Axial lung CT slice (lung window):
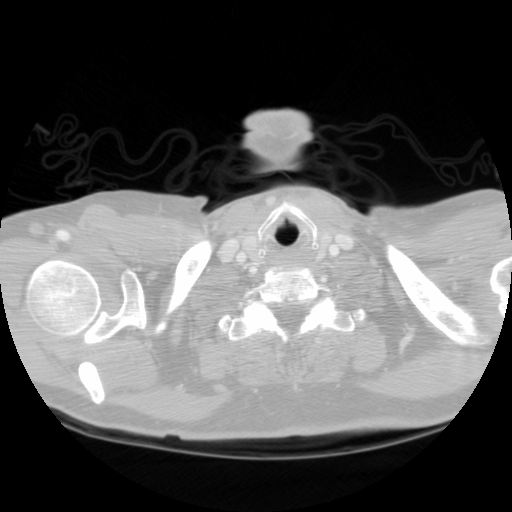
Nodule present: no